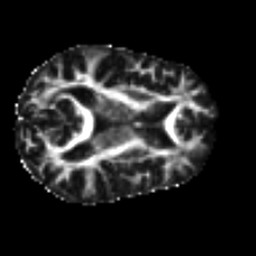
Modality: FA
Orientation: axial
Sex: female
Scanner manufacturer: ge
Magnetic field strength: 3 T
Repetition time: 7 s
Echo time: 0.08 s